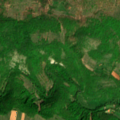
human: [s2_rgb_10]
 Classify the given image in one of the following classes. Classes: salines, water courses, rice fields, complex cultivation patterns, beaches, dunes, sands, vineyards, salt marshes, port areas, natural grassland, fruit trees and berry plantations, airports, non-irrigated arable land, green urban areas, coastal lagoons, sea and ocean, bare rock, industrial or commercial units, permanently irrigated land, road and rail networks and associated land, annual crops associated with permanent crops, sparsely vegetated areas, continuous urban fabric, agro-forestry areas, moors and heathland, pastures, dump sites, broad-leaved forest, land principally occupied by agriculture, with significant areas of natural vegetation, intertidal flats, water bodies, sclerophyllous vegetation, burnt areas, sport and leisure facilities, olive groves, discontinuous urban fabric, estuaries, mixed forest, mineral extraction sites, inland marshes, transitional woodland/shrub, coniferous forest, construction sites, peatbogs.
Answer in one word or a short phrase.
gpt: complex cultivation patterns, land principally occupied by agriculture, with significant areas of natural vegetation, broad-leaved forest, transitional woodland/shrub